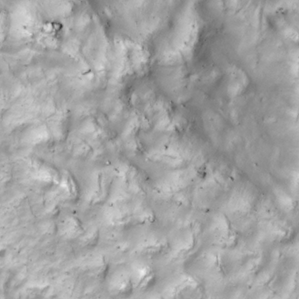
Label: non_frost